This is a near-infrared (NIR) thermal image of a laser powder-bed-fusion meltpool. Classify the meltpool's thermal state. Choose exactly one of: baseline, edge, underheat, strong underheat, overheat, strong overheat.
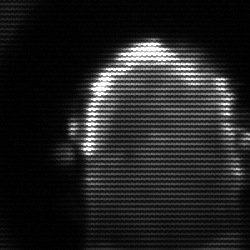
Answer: baseline